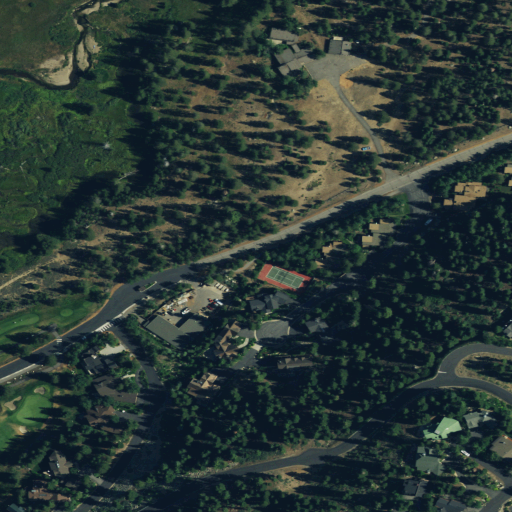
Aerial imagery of valley in California named Olympic Valley containing evergreen forest, low intensity development, open development, shrub, herbaceous wetlands, medium intensity development, and woody wetlands